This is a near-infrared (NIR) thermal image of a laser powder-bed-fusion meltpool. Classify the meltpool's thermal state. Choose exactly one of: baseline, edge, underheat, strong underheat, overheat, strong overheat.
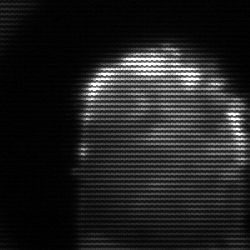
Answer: baseline